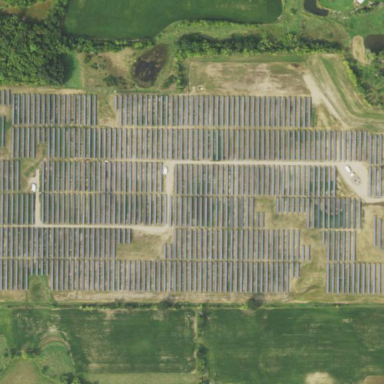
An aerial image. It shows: Solar power plant using photovoltaic technology.